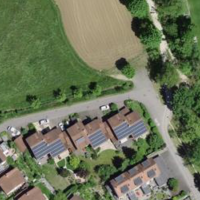
EUNIS habitat code: 25
Species observed at this site:
Juglans regia
Hippocrepis emerus
Cornus sanguinea